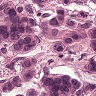
Metastatic tissue present: yes